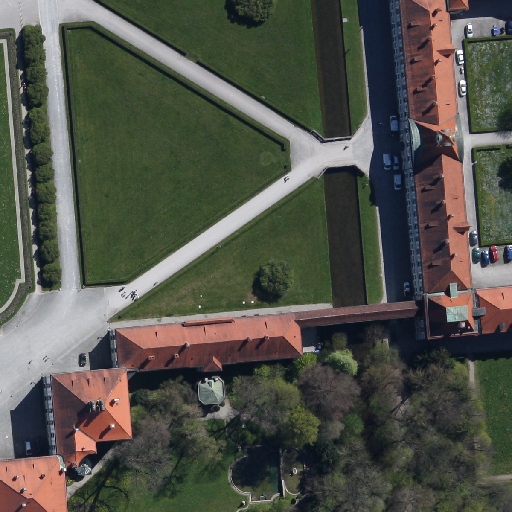
Referring expression: vehicle in the parking area